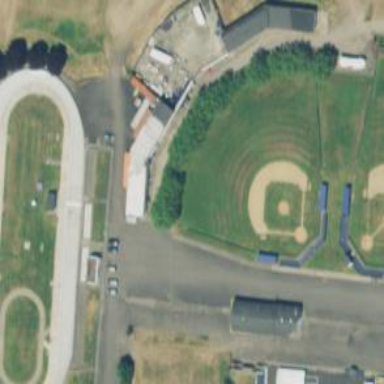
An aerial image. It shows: Baseball pitch for leisure and sports activities.